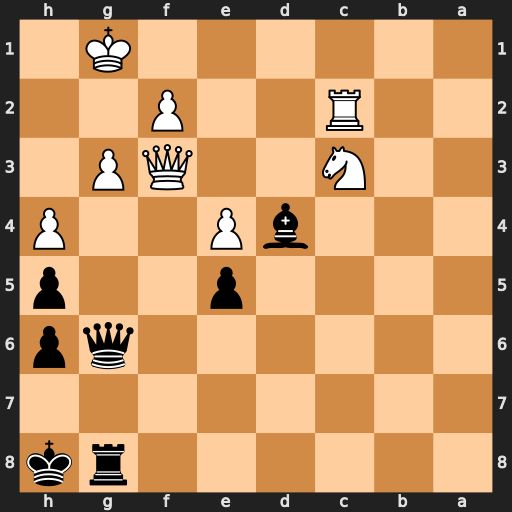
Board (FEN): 6rk/8/6qp/4p2p/3bP2P/2N2QP1/2R2P2/6K1
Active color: b
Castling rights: -
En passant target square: -
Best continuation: Qxg3+ Qxg3 Rxg3+ Kh2 Rxc3